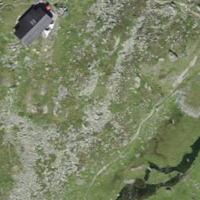
EUNIS habitat code: 26
Species observed at this site:
Prunella modularis